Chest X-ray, AP view. Patient: 64 years old, sex F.
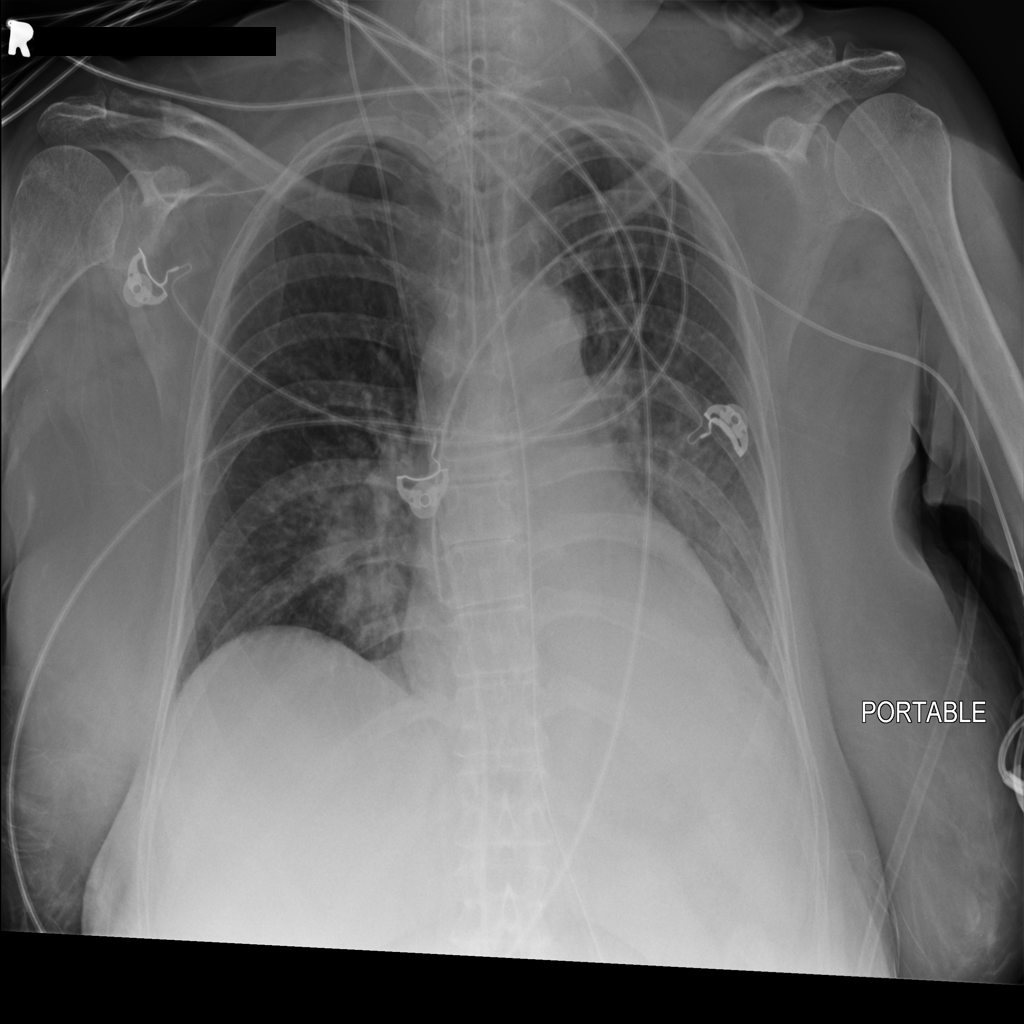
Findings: No Finding